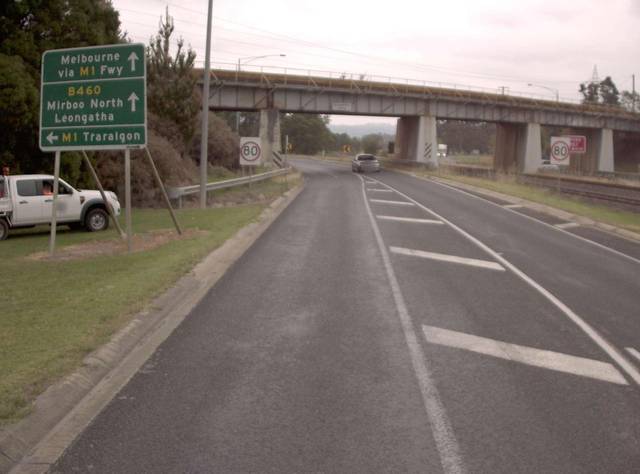
Region: Australia
Coordinates: -38.233, 146.382